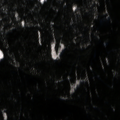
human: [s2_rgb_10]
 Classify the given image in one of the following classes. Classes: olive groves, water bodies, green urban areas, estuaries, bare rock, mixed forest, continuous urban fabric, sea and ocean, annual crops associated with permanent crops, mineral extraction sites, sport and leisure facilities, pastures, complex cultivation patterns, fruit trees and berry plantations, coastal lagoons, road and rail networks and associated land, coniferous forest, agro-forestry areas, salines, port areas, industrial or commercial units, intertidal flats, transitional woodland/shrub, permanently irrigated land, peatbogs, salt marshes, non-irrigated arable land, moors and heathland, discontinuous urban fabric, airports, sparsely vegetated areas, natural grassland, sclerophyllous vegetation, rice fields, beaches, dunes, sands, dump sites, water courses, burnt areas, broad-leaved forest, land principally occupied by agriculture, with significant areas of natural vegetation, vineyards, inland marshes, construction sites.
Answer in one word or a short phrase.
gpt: coniferous forest, moors and heathland